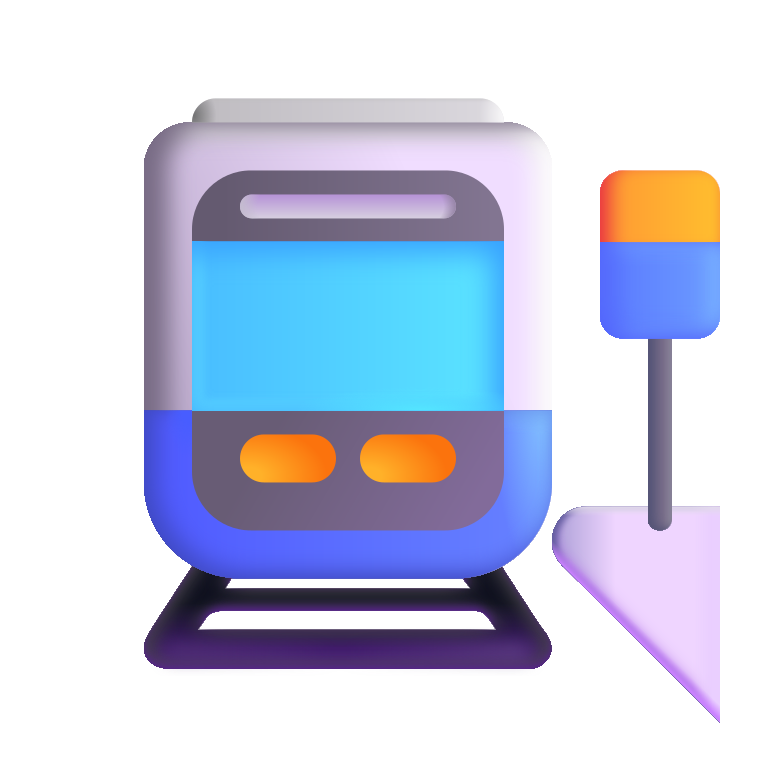
station color